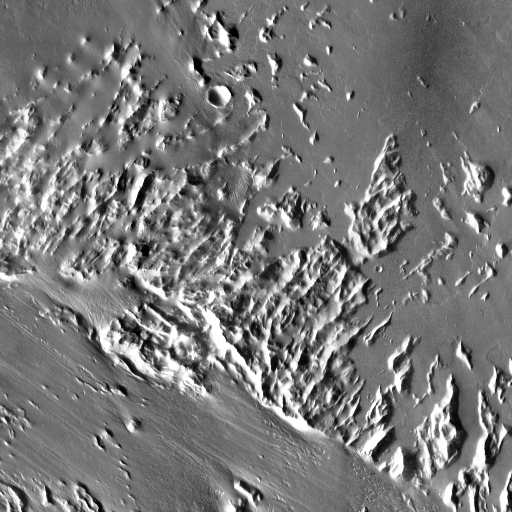
Crater classes present: Background, Other